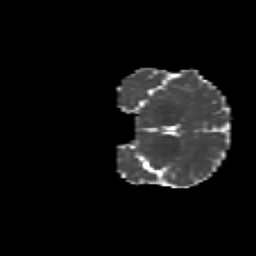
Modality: MD
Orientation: coronal
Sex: male
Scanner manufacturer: siemens
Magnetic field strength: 3 T
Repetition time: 5 s
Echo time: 0.071 s